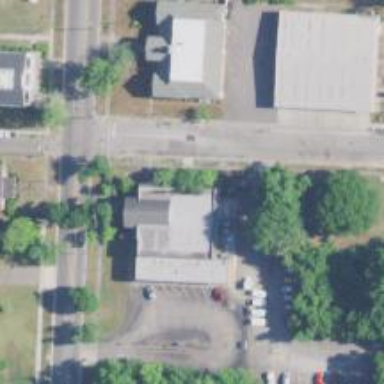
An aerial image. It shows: Post office.